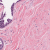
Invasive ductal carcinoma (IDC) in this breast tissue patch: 0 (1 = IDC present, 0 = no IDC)